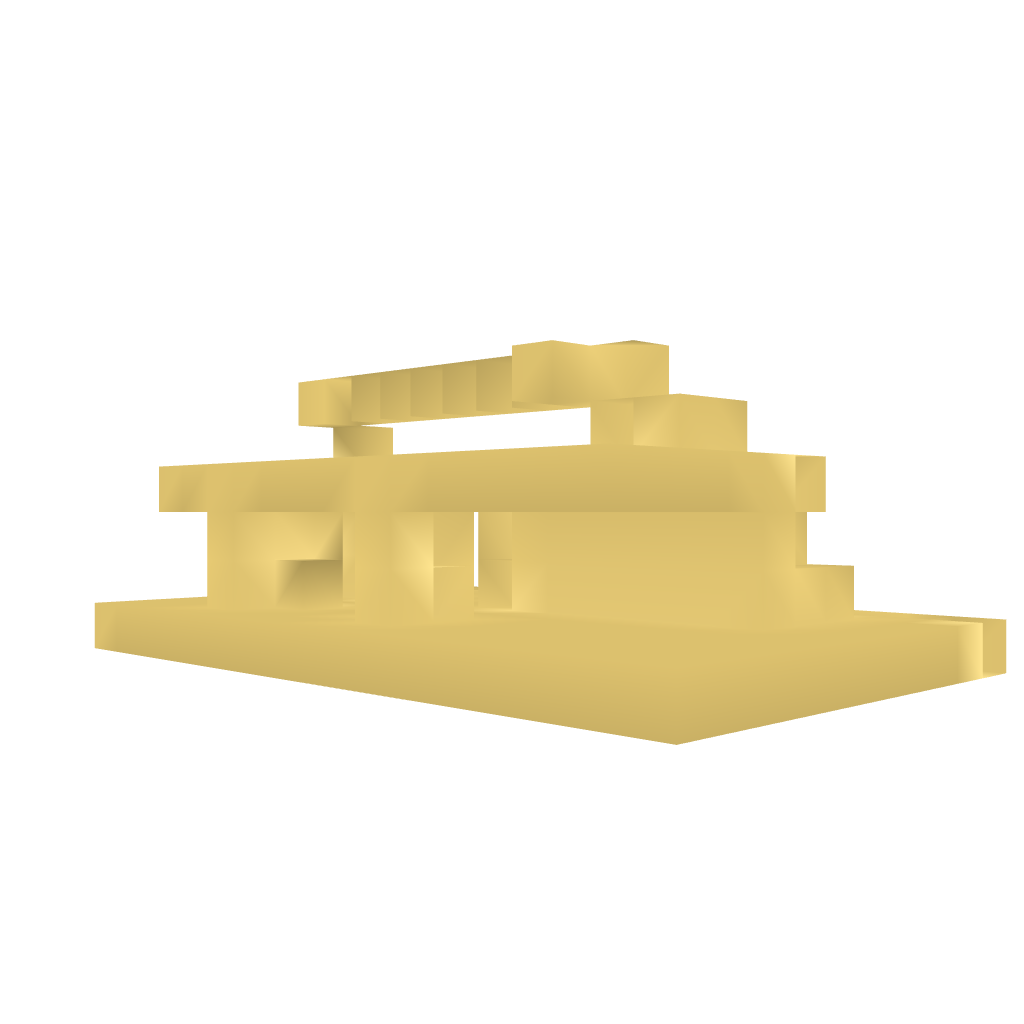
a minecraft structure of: Double 2*2 Jeb's door bad low quality